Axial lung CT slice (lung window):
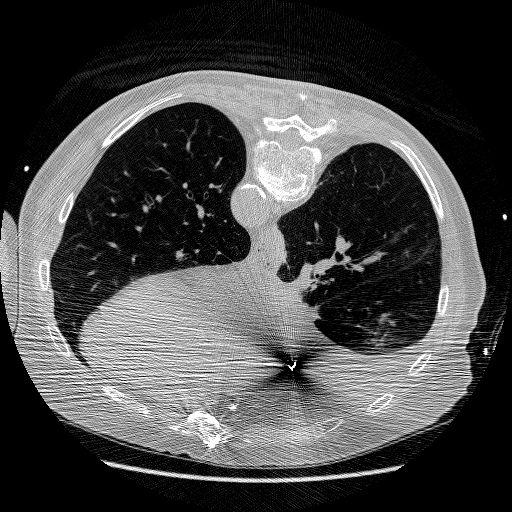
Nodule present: no